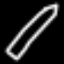
Label: pencil